Question: I need to create a UI just like below.

When I write the code and run the application, it loads first tab which is "Categories". What I need is to load second tab, which is "Home" when I run the application without changing the Tab order.
Below is my code.
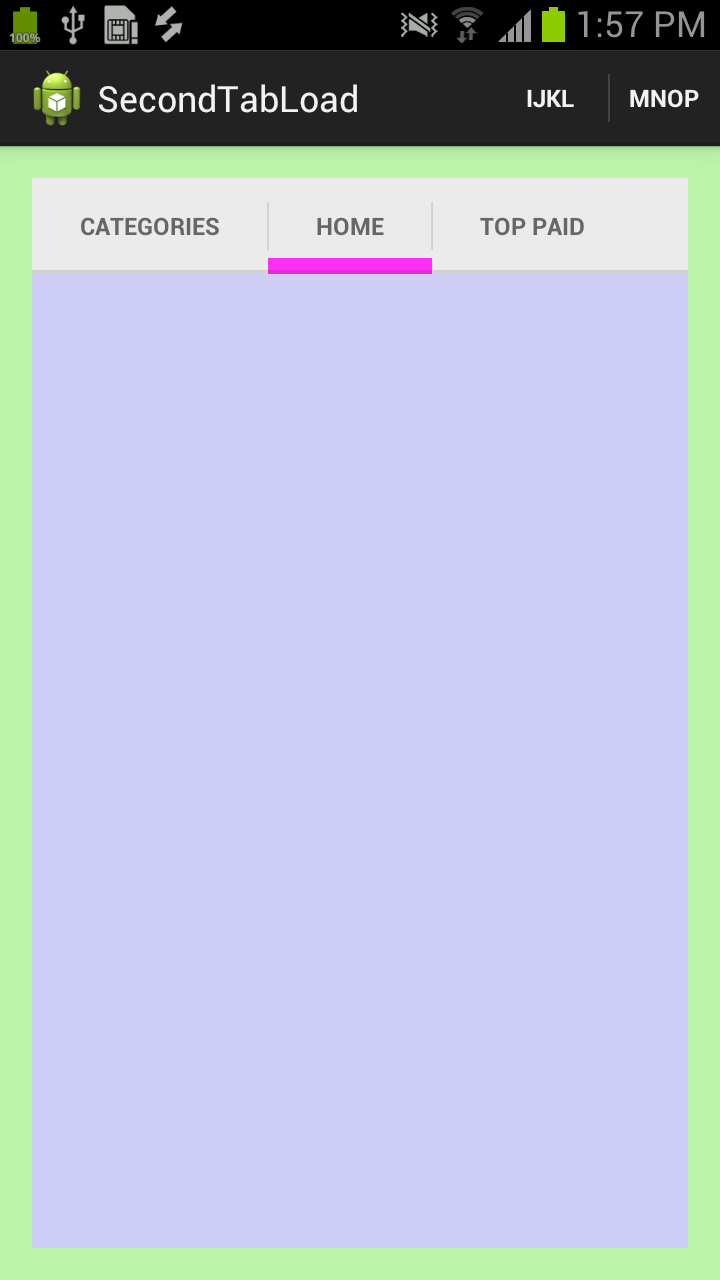
Answer: It doesn't matter if it's PagerSlidingTabStrip or another, what you need is to set the current item of your viewpager :
'''
setCurrentItem(int item)
'''
Set the currently selected page.